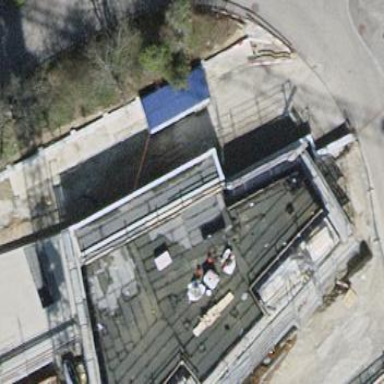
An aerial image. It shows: View of roof of building.